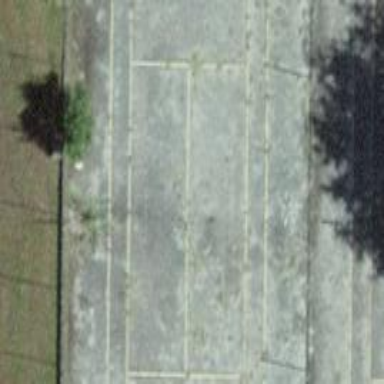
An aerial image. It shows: Tennis court on the leisure land pitch.